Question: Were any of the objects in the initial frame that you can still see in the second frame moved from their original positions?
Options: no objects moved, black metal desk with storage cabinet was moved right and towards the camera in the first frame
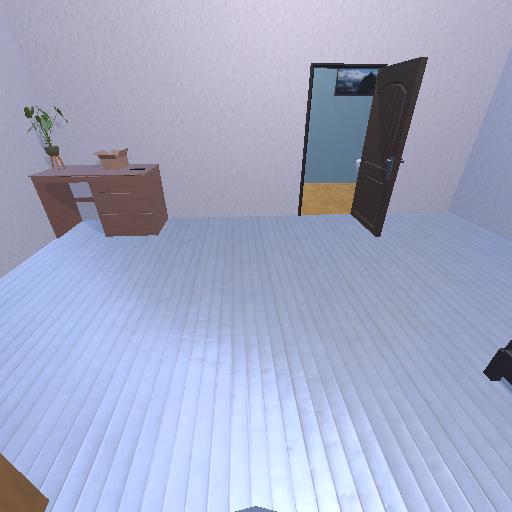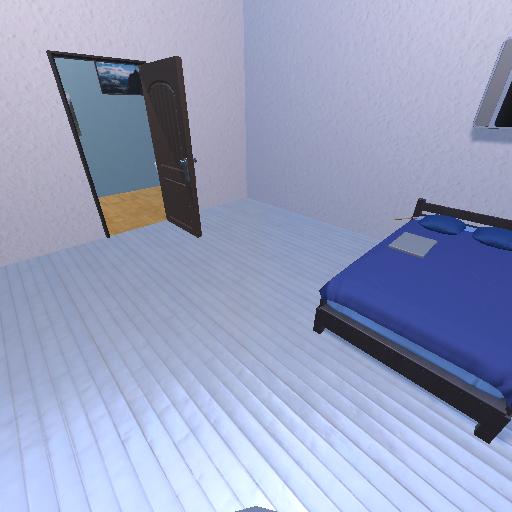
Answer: no objects moved